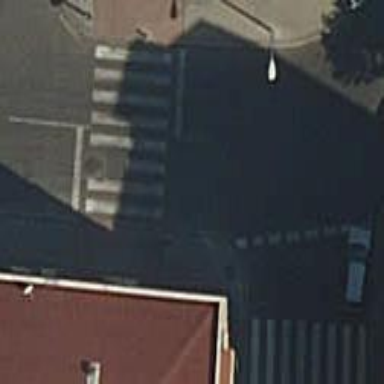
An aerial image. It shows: Crossing with traffic signals.